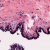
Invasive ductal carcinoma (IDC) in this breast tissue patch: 0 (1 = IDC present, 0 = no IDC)